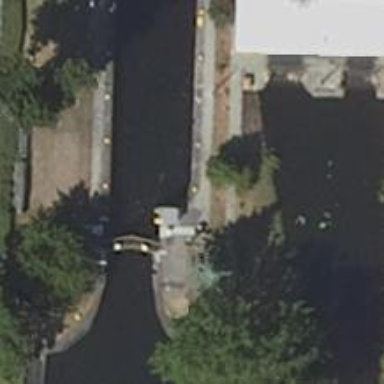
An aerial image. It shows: Lock gate along waterway.